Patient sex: M
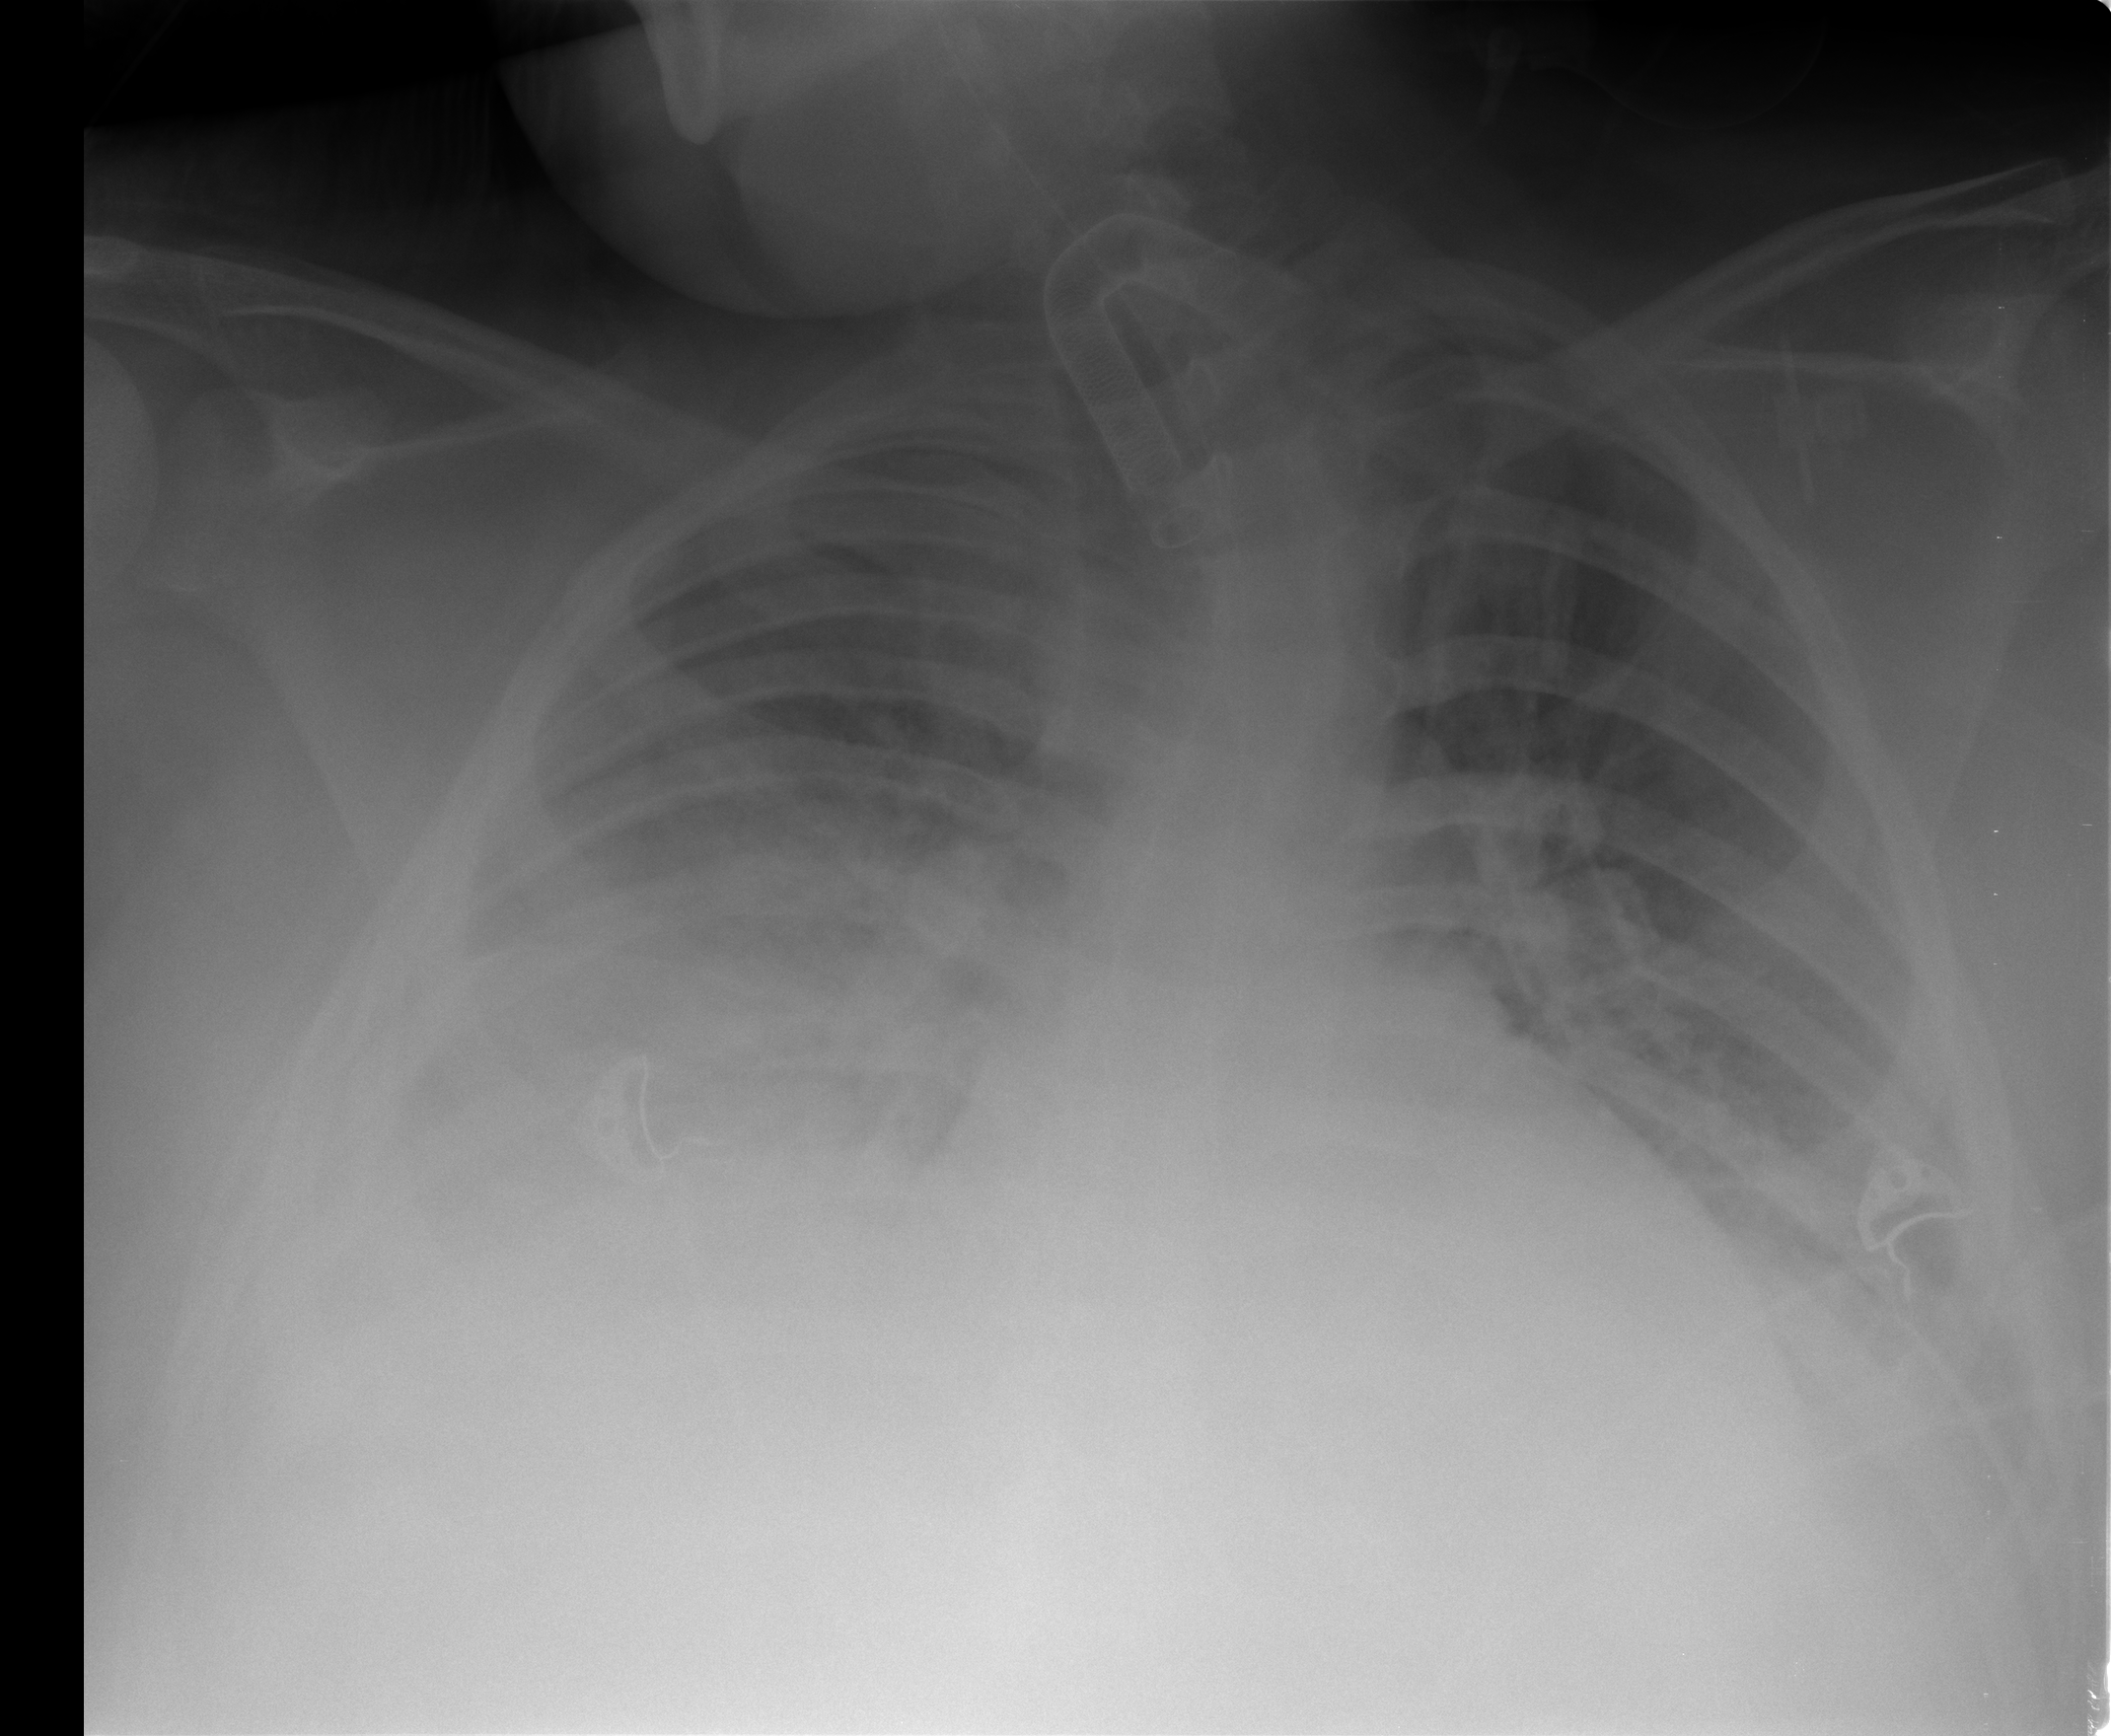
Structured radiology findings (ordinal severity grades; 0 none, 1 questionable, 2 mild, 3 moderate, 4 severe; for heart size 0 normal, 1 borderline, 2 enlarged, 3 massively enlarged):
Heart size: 2
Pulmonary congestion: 0
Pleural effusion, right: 2
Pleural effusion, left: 2
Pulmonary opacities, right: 4
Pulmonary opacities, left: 3
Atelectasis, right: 2
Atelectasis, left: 2